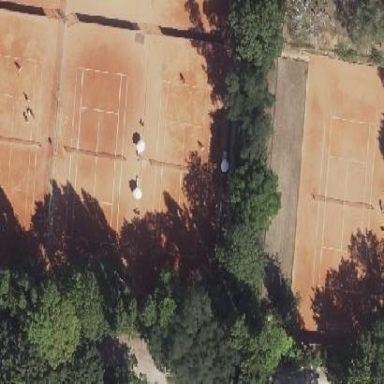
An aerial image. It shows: Tennis court on pitch.